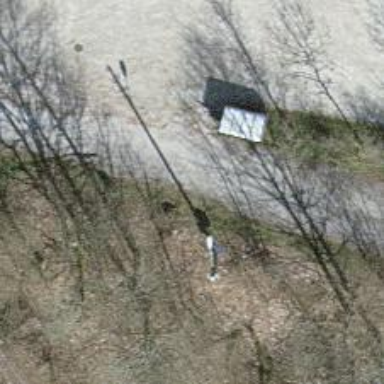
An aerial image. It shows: Guidepost with information.